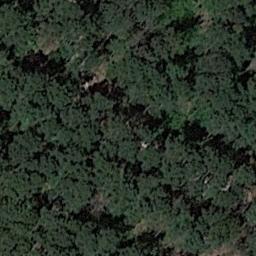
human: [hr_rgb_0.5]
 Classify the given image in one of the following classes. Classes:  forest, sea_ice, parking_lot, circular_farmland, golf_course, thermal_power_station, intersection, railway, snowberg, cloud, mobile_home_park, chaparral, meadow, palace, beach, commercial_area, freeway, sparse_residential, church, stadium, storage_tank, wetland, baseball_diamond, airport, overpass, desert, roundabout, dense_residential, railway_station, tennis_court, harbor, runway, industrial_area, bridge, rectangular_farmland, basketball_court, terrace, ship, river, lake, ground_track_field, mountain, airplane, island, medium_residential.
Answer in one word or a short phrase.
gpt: forest